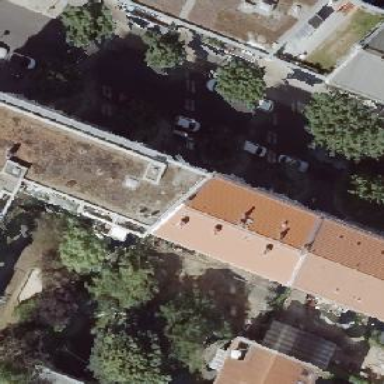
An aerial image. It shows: Apartment building with flat roof.